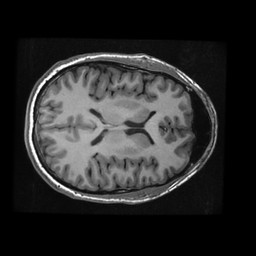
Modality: T1w
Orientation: axial
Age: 29
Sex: male
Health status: healthy
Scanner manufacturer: ge
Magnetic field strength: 3 T
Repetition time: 0.0084 s
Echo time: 0.003112 s